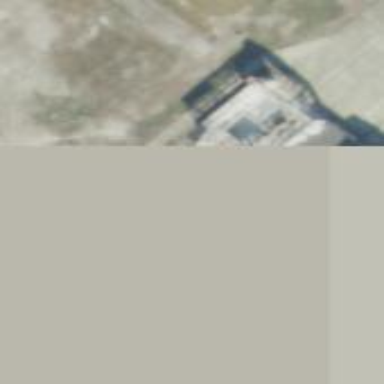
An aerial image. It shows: Hangar building at the airport.